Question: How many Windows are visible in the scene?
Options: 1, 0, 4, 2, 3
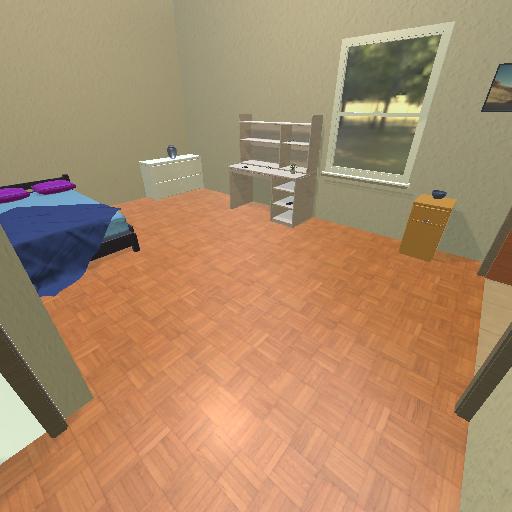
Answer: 1